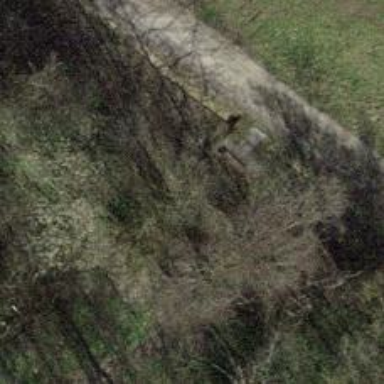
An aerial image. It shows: Bench.